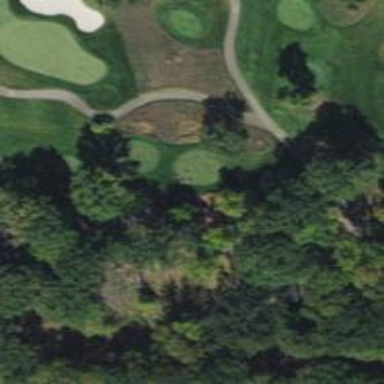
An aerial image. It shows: Service road designated as golf cart path.